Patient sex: F
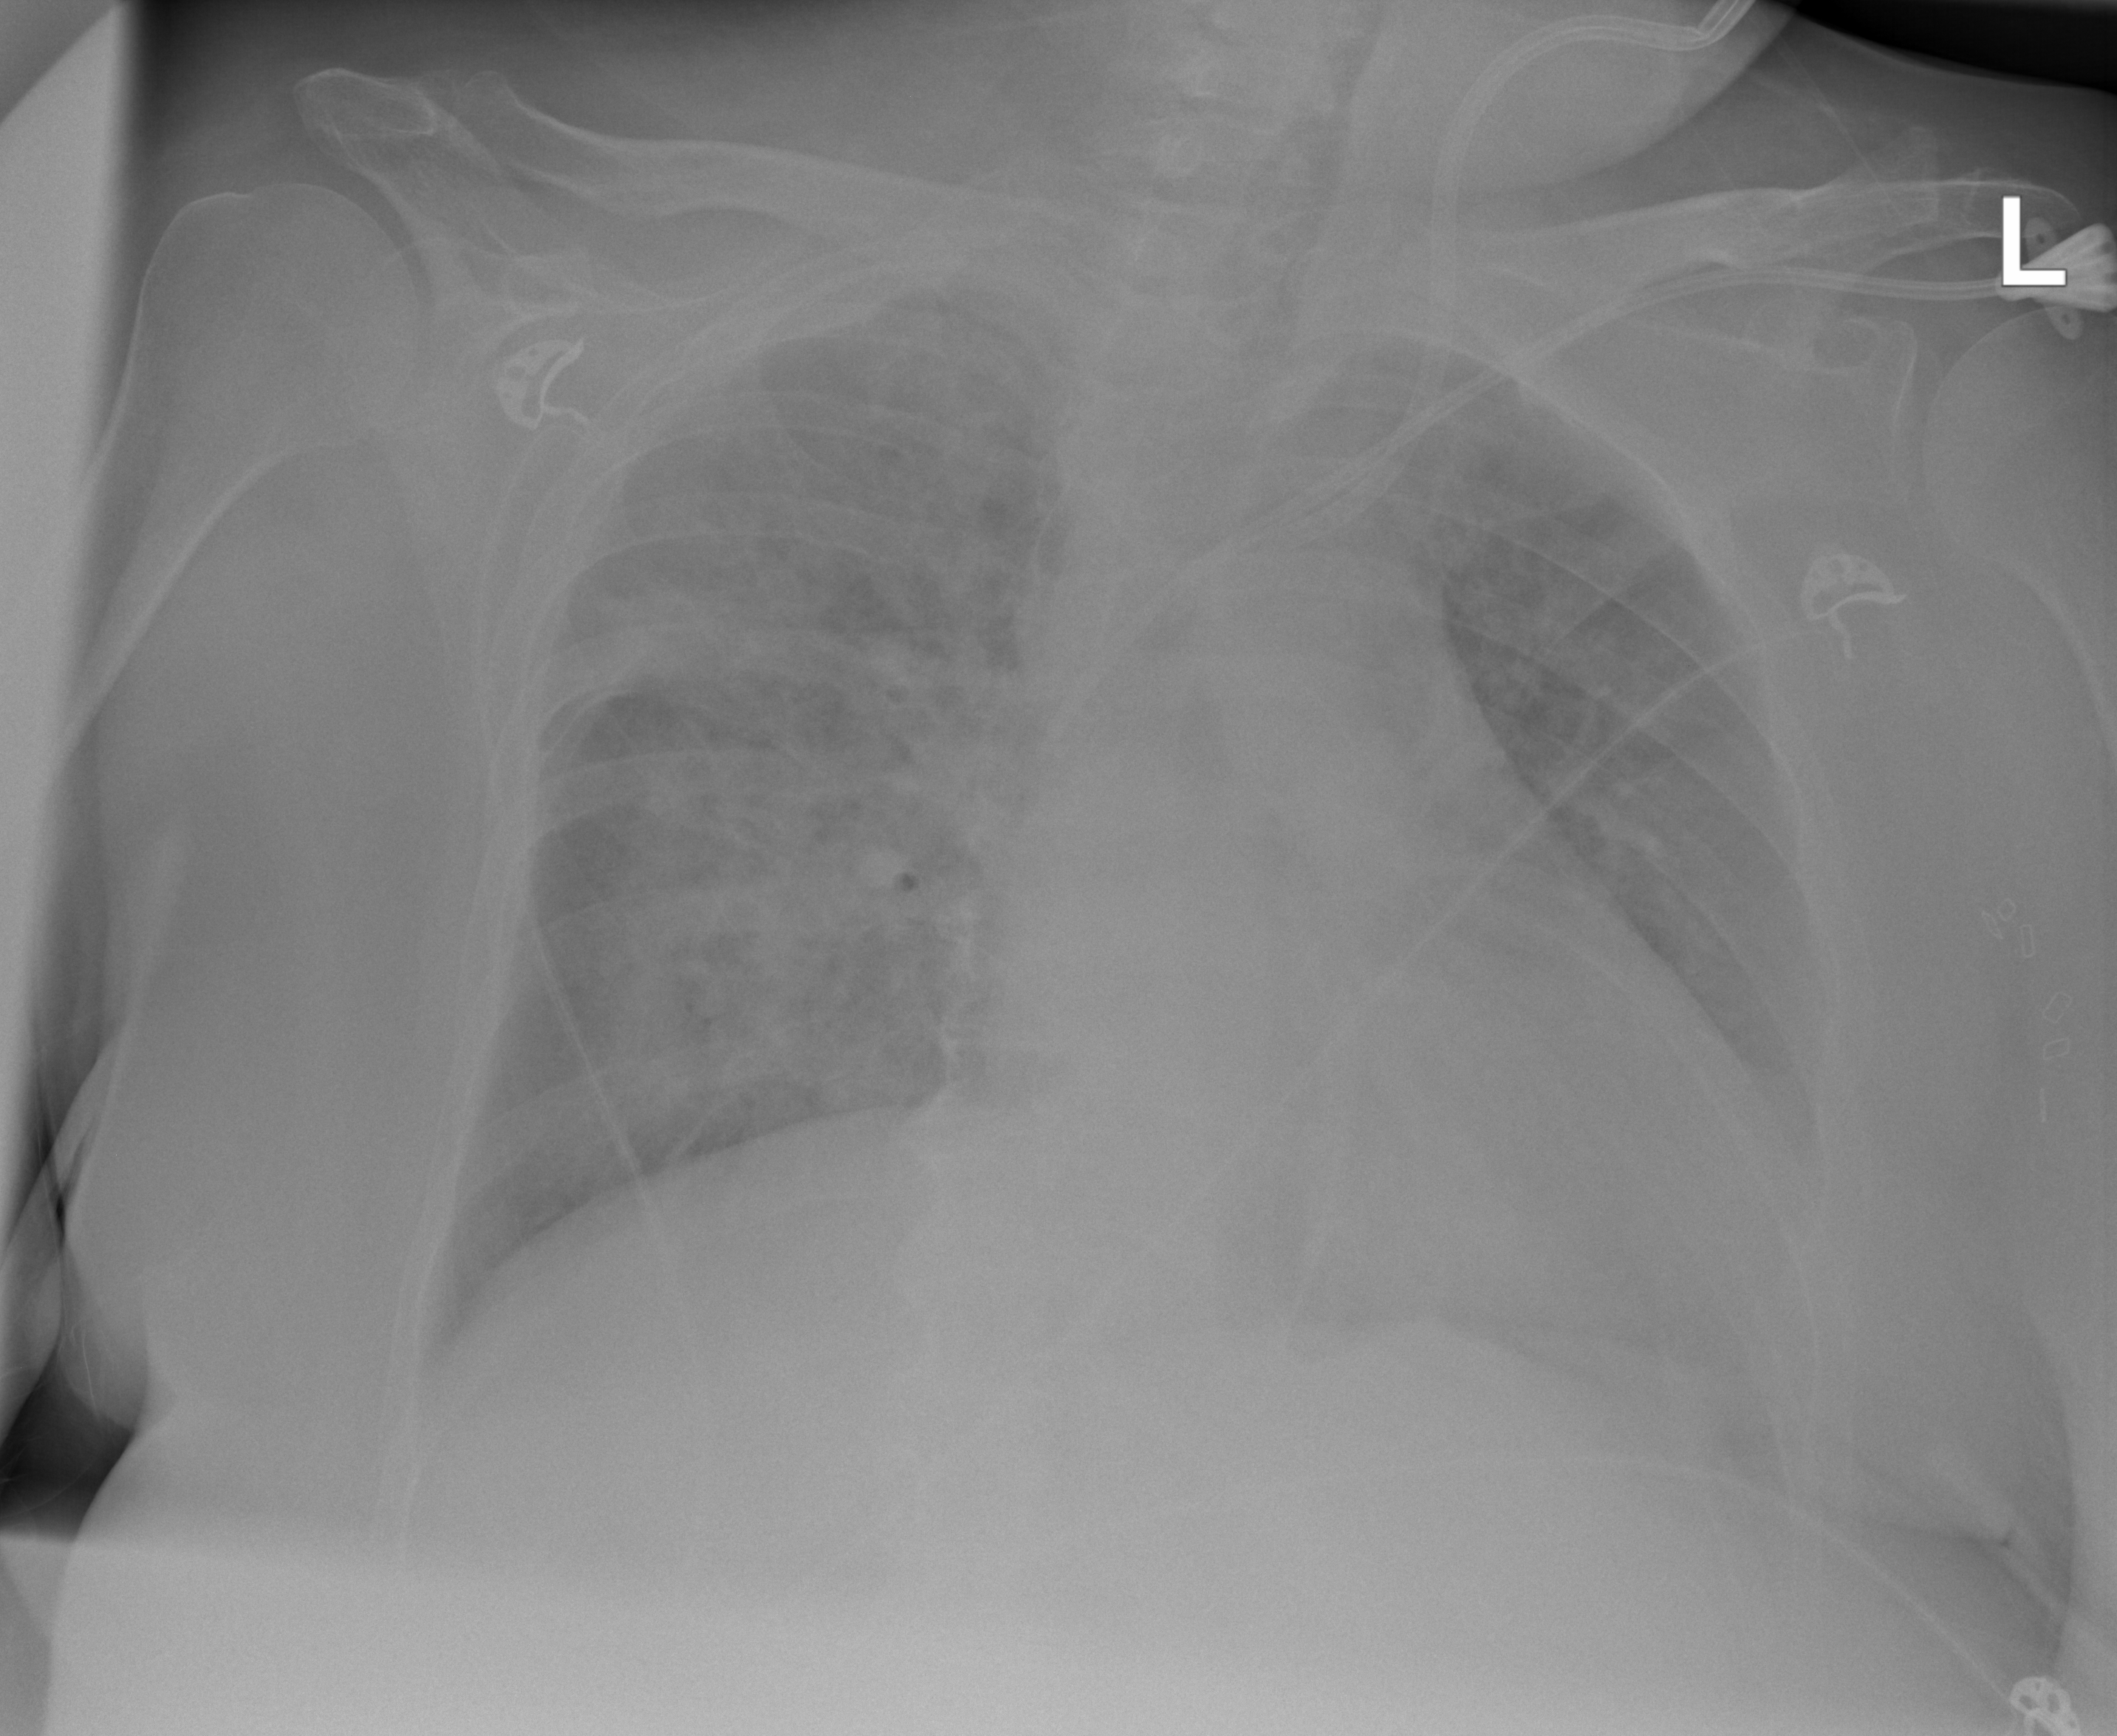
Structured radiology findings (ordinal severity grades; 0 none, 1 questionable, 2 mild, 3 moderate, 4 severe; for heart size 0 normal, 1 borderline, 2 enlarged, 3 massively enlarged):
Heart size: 2
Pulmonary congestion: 1
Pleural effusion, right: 0
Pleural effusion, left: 1
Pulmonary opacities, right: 3
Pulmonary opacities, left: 1
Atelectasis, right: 2
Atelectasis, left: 2